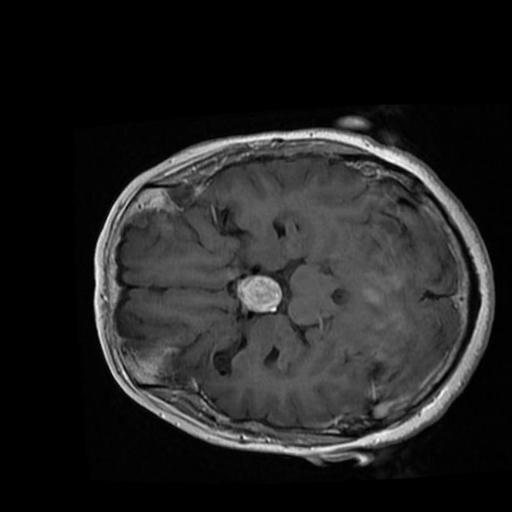
Label: brain_tumor